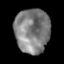
Tissue: lung
Cell type: Myeloid cells
Senescence score: 0.6694
Nuclear area (px): 1515
Mean DAPI intensity: 127.66